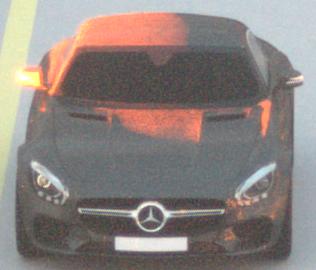
Make: Mercedes-Benz
Model: AMG GT Coupé
Detailed model: AMG GT (190) Coupé
Model produced from: 2014/10
Model produced until: 2017/01
Doors: 2
Color: gray
Road condition: dry road
Daytime: sunrise or sunset
Contrast: medium contrast